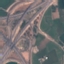
Land use / land cover class: Highway